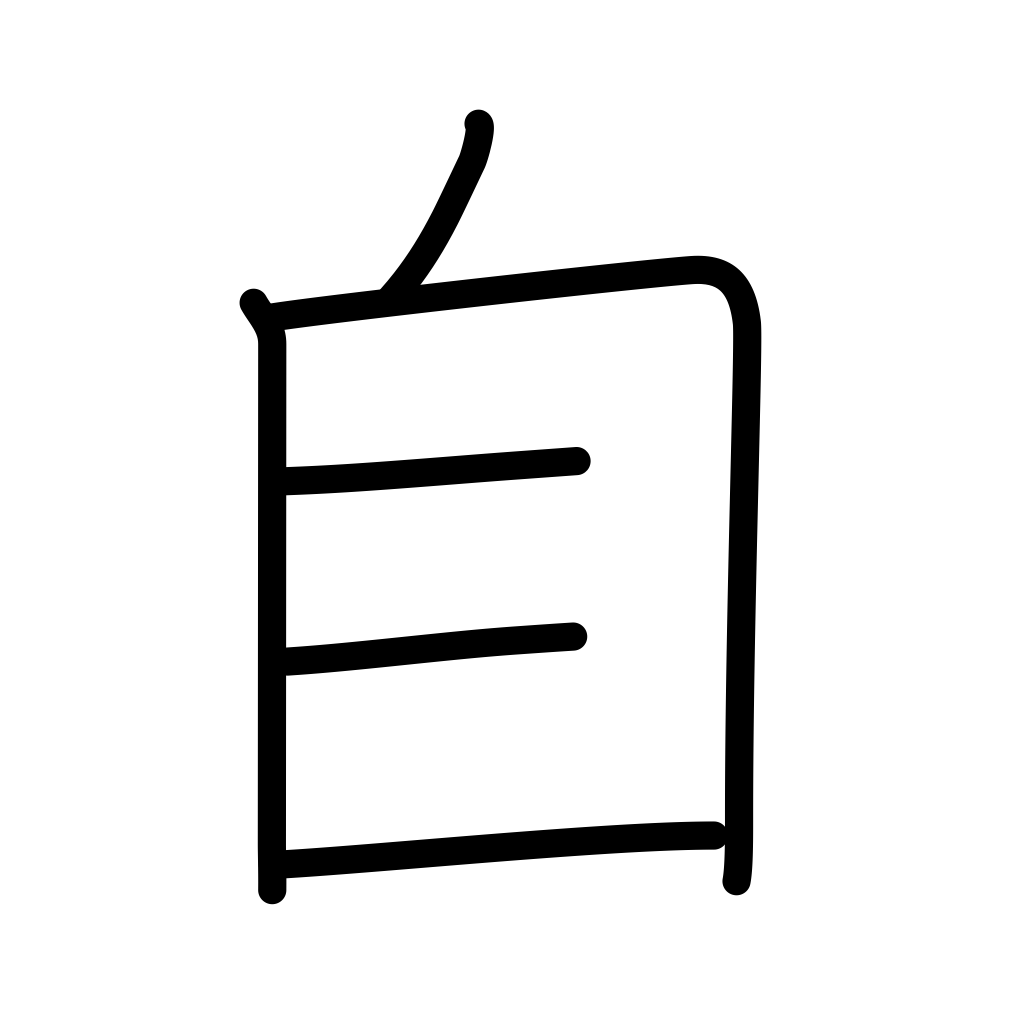
Meaning: oneself